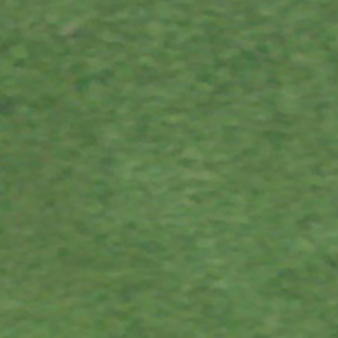
Label: other